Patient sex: M
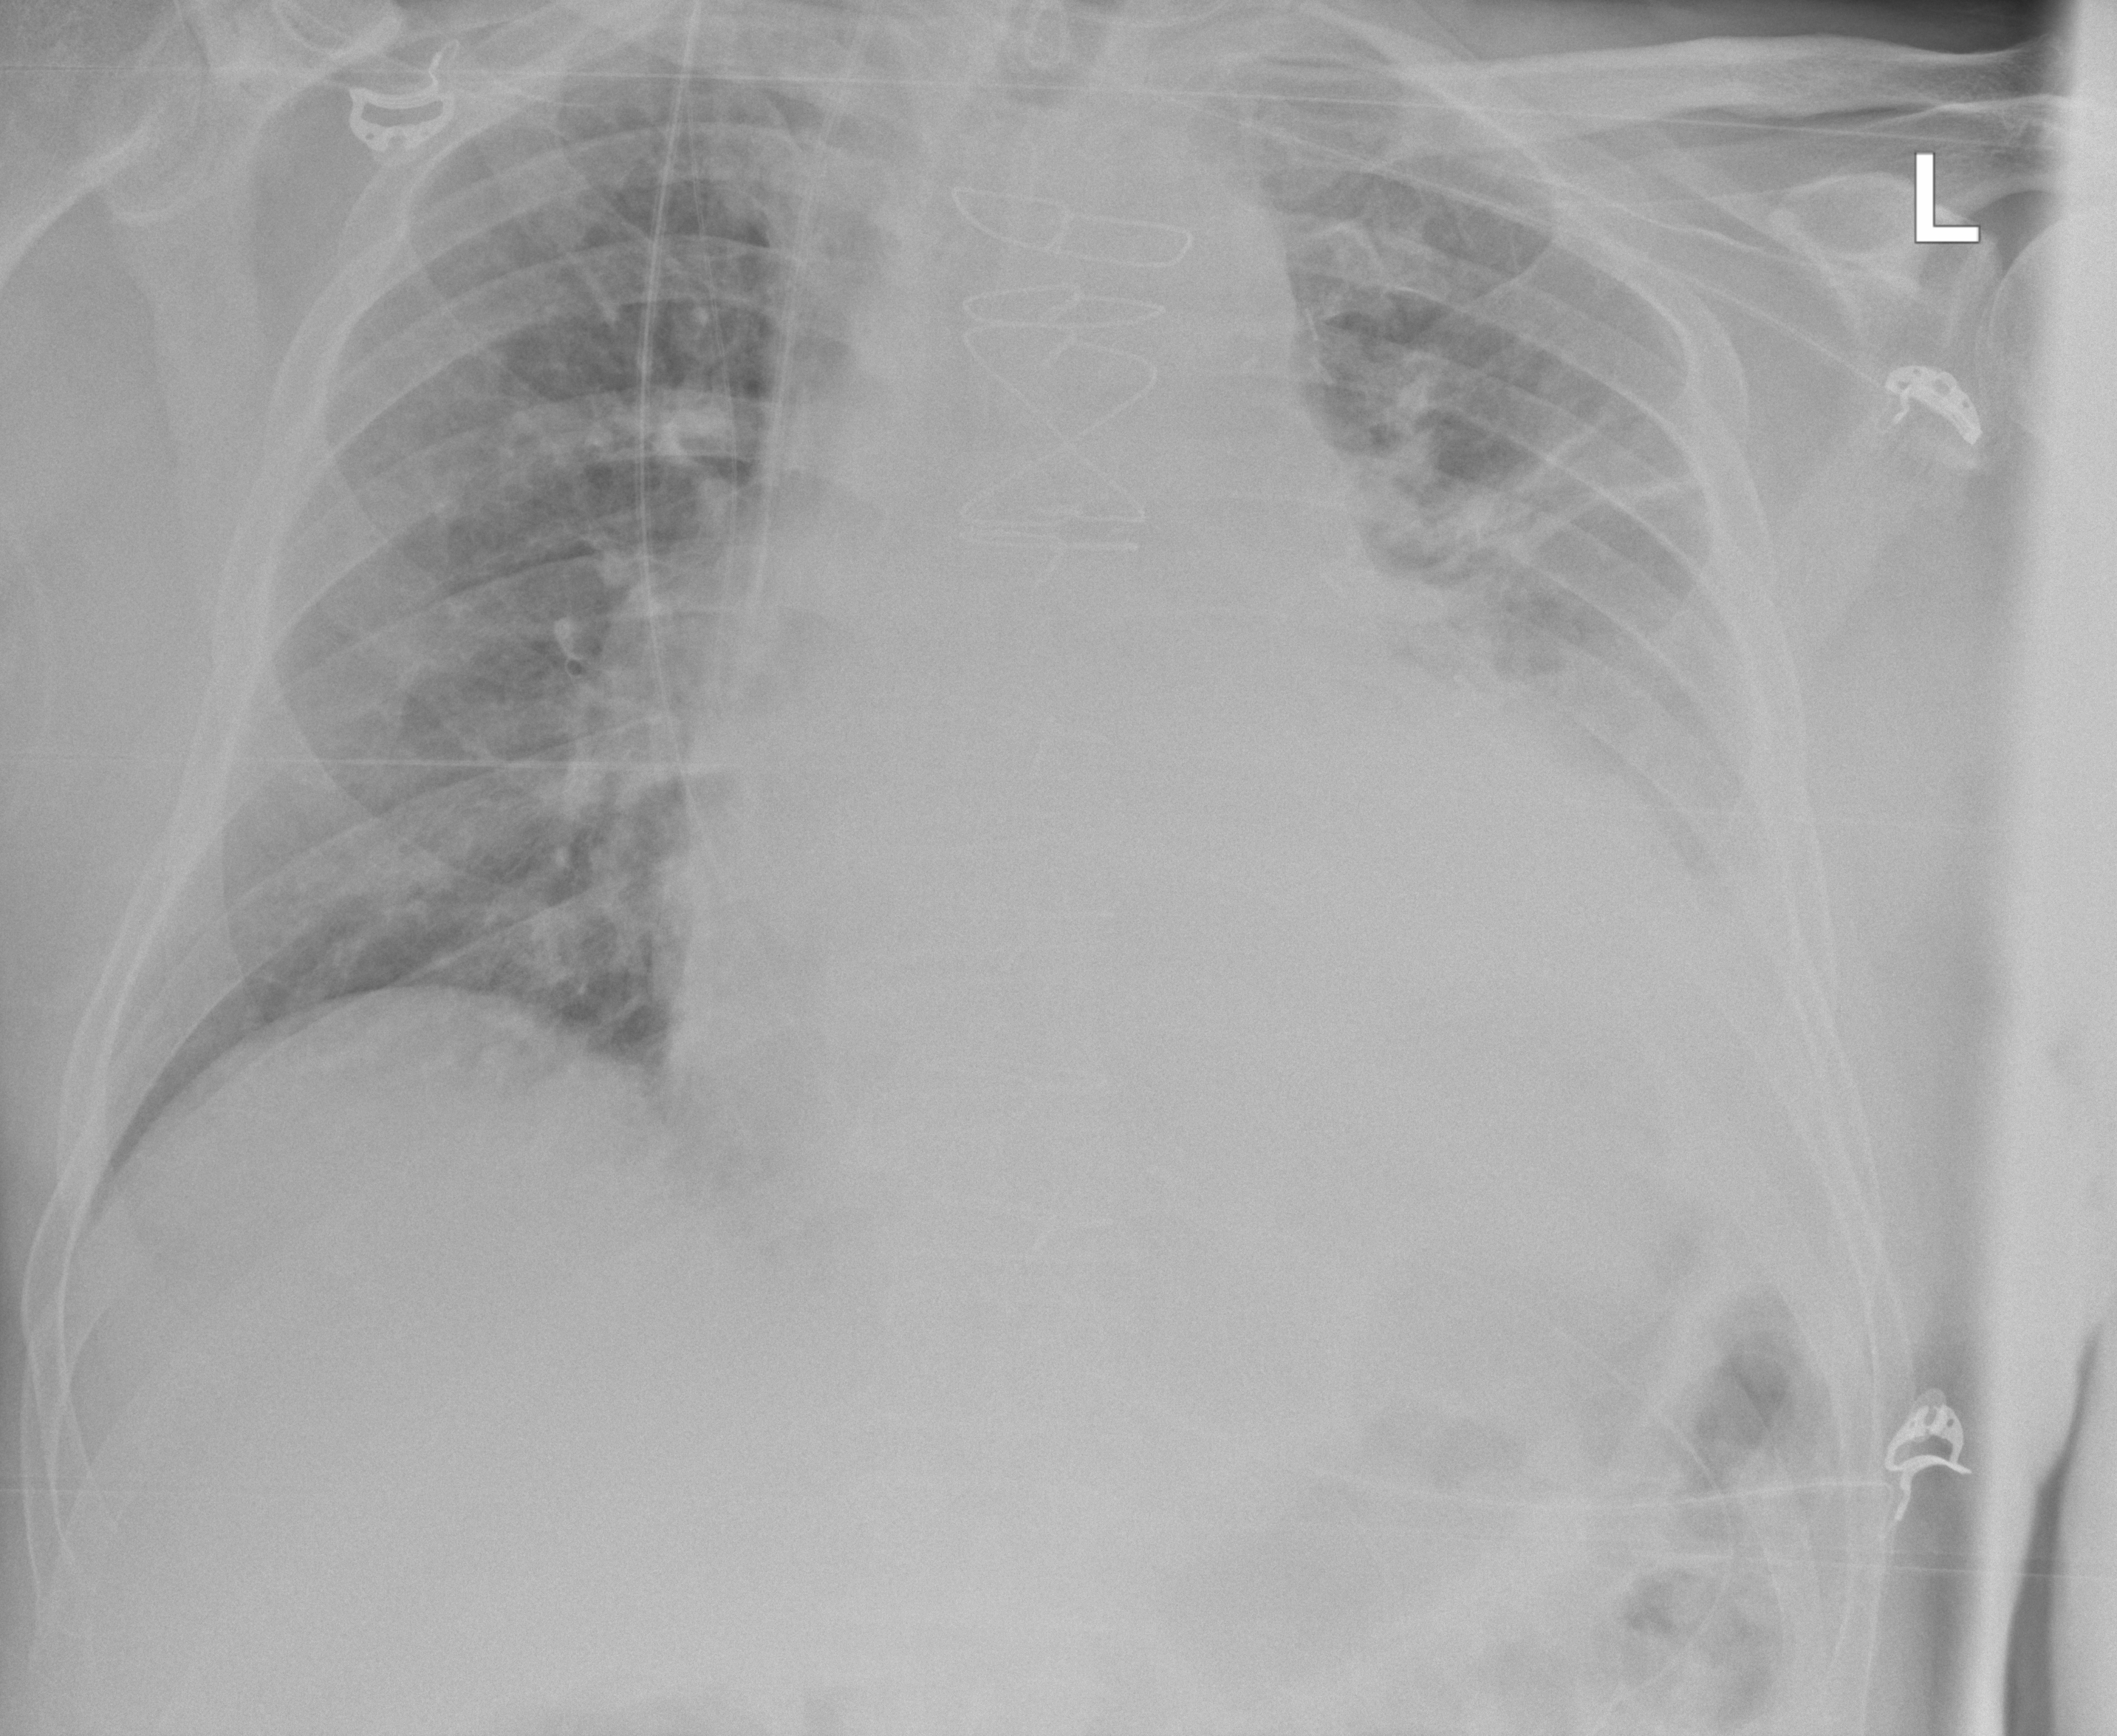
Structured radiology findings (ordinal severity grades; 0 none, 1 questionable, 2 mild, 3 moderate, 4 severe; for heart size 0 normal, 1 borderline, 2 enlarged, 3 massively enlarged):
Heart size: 3
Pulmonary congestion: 3
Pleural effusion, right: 0
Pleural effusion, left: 3
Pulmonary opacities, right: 2
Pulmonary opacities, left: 2
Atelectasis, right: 0
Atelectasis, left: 3